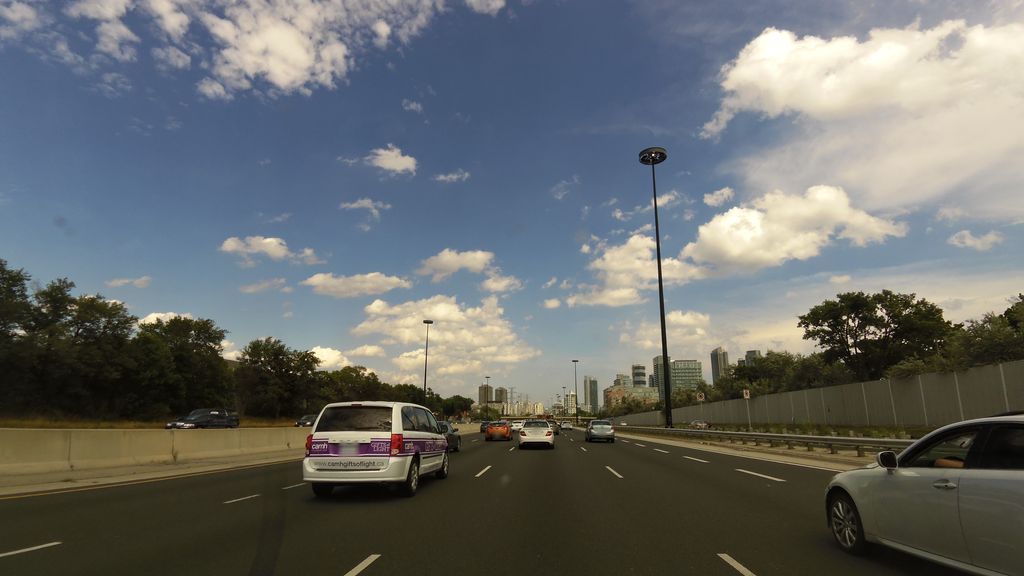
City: toronto